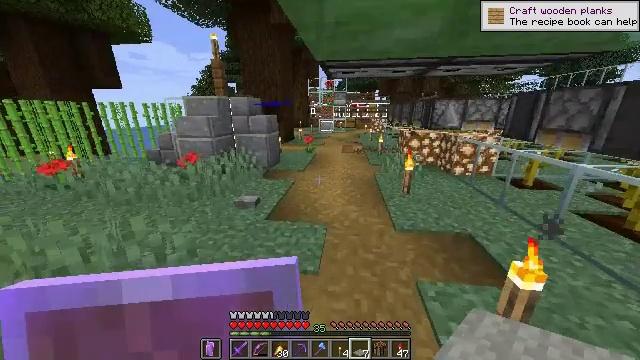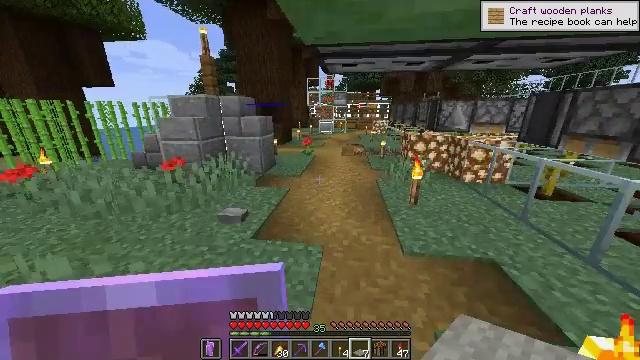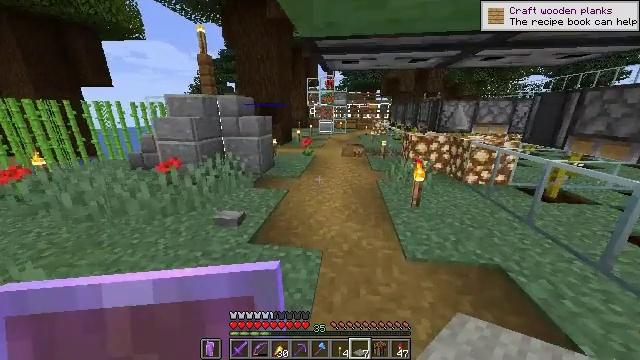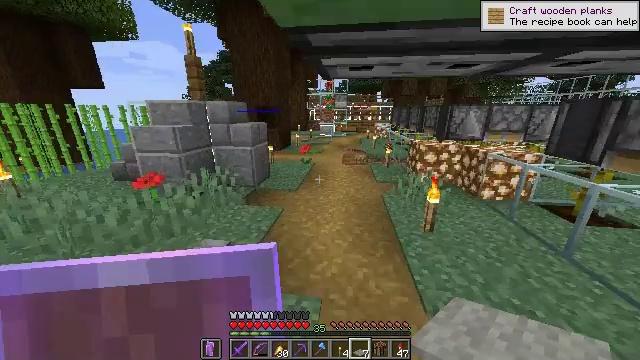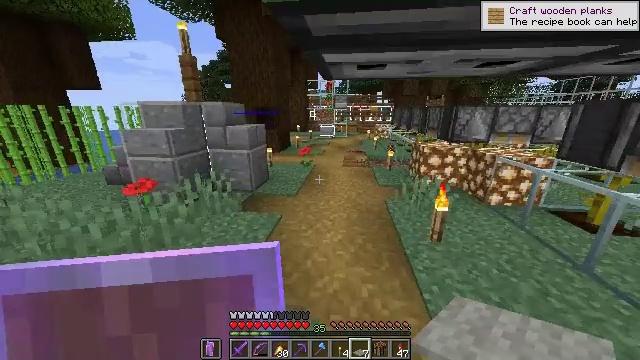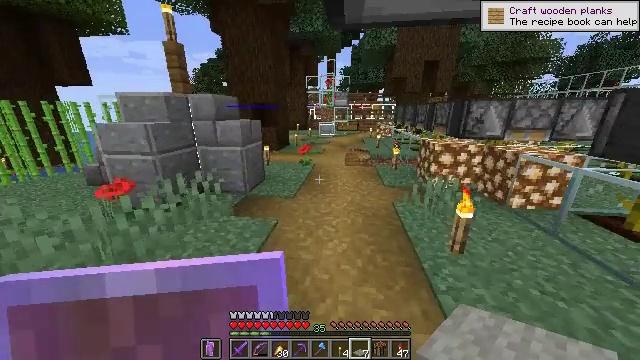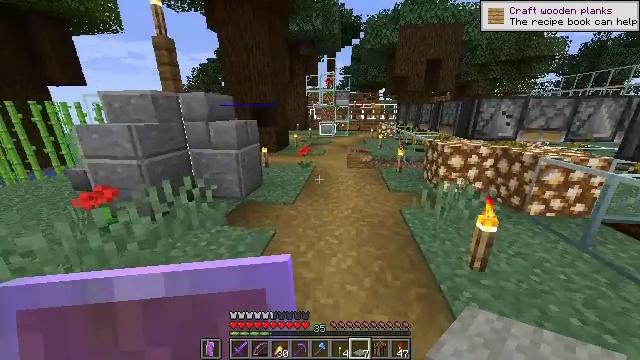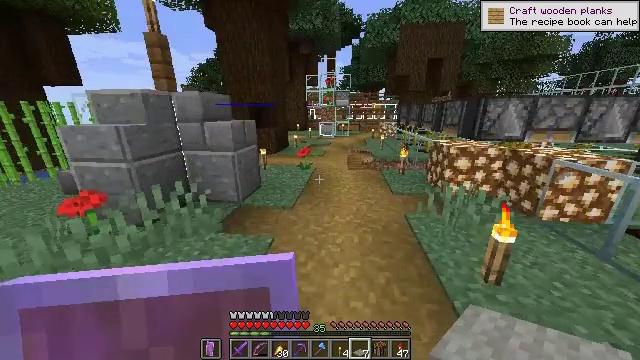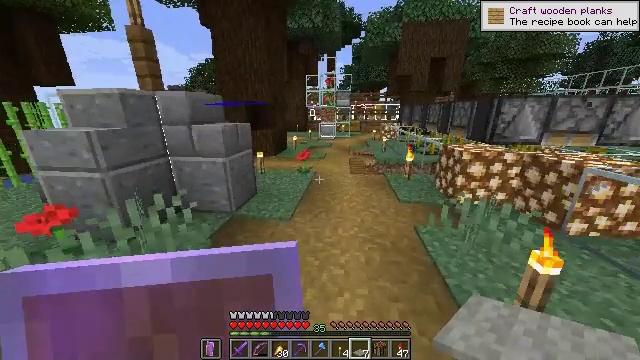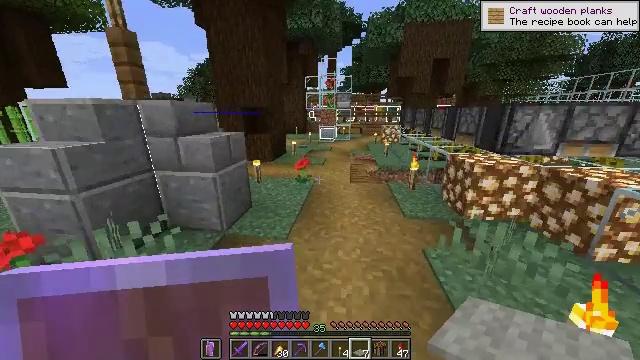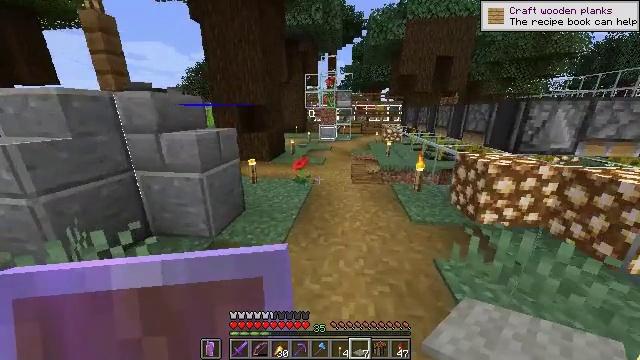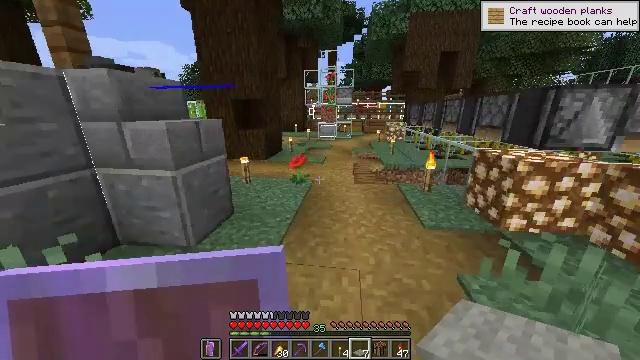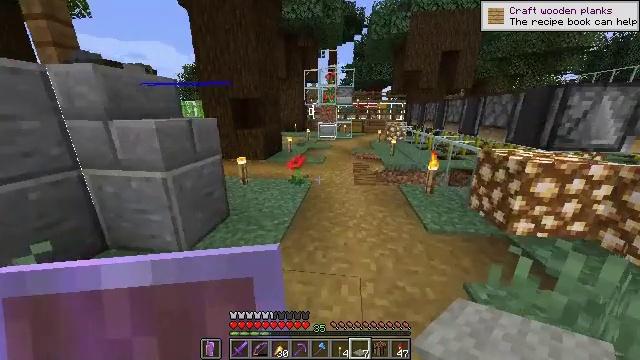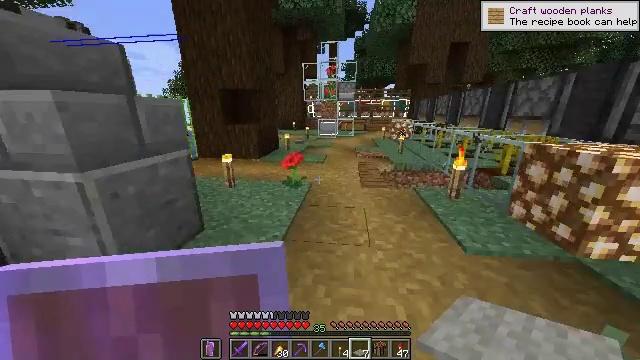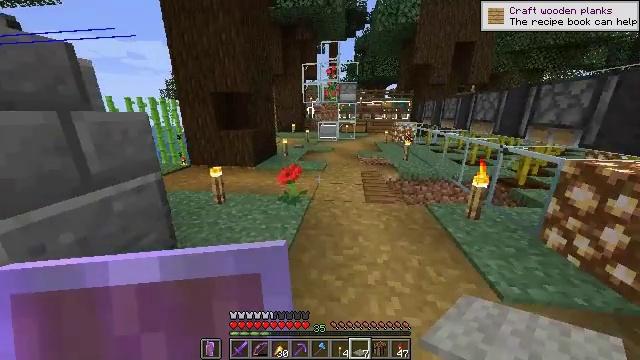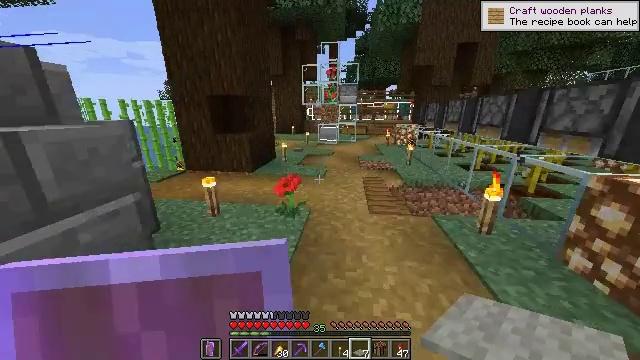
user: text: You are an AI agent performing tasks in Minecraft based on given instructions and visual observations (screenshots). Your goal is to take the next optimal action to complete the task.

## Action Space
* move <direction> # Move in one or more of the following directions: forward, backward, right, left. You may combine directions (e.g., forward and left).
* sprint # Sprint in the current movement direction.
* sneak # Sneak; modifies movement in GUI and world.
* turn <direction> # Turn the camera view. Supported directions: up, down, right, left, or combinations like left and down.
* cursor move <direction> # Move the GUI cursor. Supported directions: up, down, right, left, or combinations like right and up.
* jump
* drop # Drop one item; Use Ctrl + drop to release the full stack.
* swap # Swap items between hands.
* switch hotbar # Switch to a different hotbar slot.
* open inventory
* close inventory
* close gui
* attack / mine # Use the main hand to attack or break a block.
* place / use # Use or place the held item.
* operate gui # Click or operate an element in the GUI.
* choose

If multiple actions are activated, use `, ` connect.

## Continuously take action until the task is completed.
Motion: motion action
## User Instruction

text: Mine the yellow carpet off the floor.
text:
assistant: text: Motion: move forward, sprint
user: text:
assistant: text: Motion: move forward, sprint
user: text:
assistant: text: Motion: move forward, sprint, jump
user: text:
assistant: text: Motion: move forward, sprint, jump
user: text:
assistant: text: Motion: move forward, sprint, jump
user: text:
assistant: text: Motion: move forward, sprint, jump
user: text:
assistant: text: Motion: move forward, sprint
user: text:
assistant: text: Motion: move forward, sprint, jump
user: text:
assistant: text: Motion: move forward, sprint, jump
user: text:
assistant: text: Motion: move forward, sprint
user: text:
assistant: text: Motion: move forward, sprint, jump
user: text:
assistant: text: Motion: move forward, sprint, jump
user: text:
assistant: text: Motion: move forward, sprint, jump
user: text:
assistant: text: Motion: move forward, sprint, jump
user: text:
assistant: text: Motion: move forward, sprint, jump
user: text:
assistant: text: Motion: move forward, sprint, jump
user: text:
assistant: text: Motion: move forward, sprint
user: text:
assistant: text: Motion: move forward, sprint, jump
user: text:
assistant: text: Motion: move forward, sprint, jump
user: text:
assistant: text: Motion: move forward, sprint, jump
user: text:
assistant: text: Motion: move forward, sprint
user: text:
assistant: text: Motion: move forward, sprint
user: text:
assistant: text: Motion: move forward, sprint, turn left
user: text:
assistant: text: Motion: move forward, sprint, turn left
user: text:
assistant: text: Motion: move forward, sprint, turn left
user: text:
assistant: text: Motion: move forward, sprint, turn left
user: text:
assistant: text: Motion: move forward, sprint, turn left
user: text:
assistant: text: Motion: move forward, sprint
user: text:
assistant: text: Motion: move forward, sprint
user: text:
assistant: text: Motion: move forward, sprint, turn left